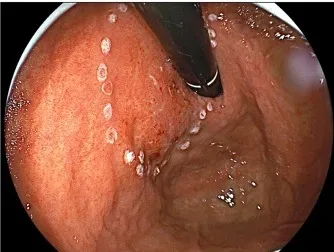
A, B, C. Endoscopic submucosal dissection was of the lesion was performed (3A). The histopathologic examination of the specimen showed acidophilic columnar cancer cells indicating mild to moderate nuclear atypia infiltrated deeper than the submucosal layer with forming mucinous glands clearly. Both horizontal and vertical margins were positive (H&E, x40 (3B), x100 (3C).
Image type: endoscopy (gi_endoscopy)